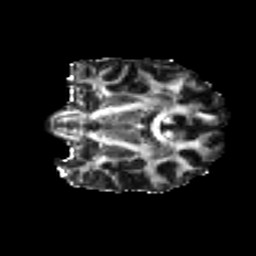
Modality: FA
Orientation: coronal
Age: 42
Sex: female
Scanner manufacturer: ge
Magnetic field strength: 3 T
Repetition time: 7.8 s
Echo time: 0.0606 s